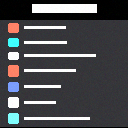
Screen state: on